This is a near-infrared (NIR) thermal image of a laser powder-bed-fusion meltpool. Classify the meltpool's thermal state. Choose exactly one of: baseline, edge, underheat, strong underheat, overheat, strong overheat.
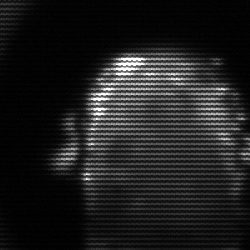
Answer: baseline